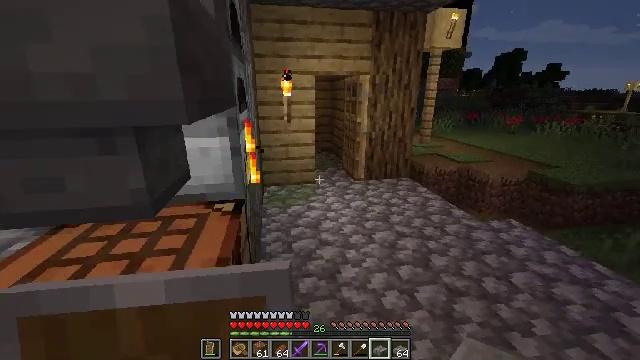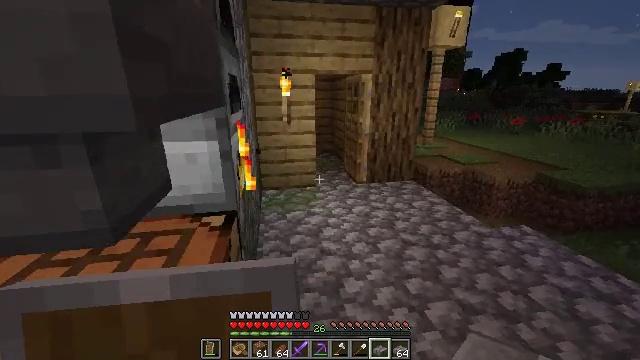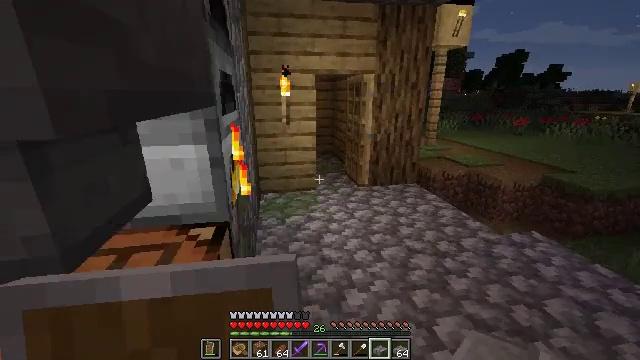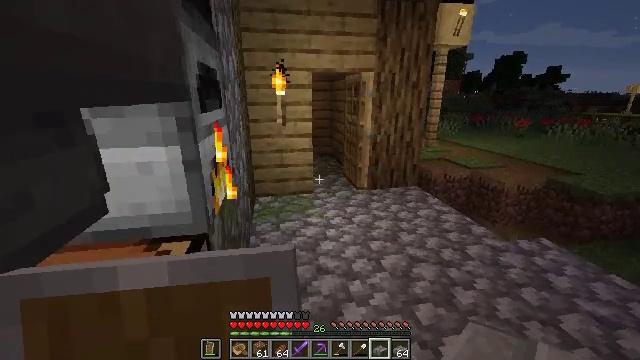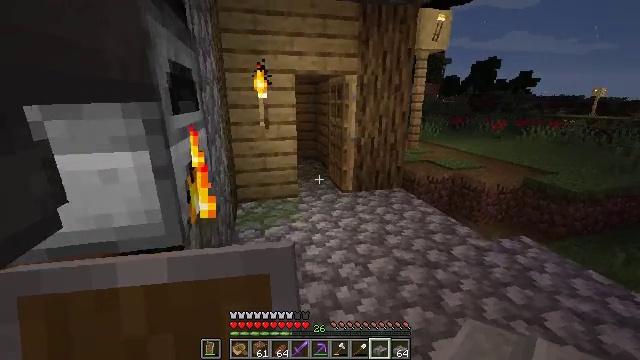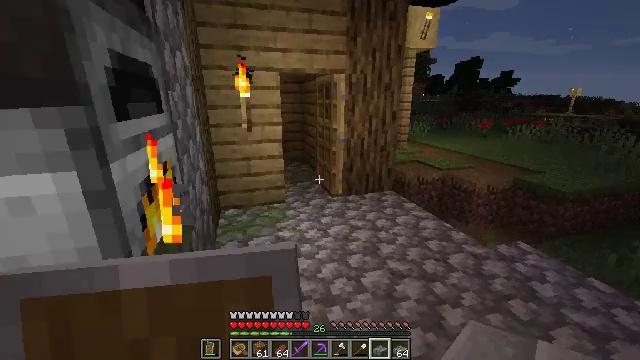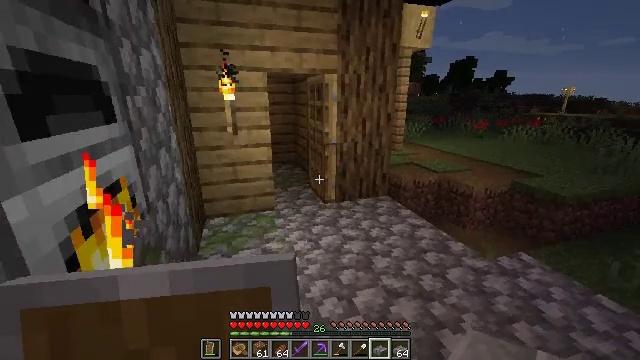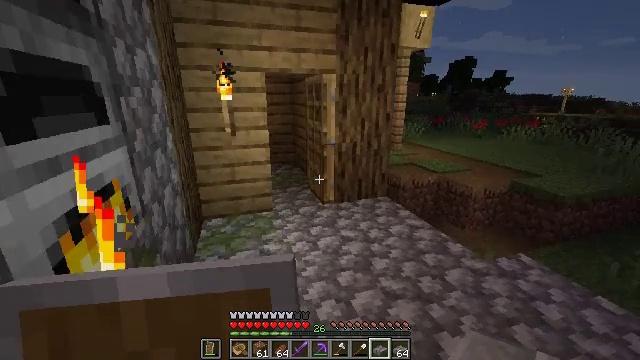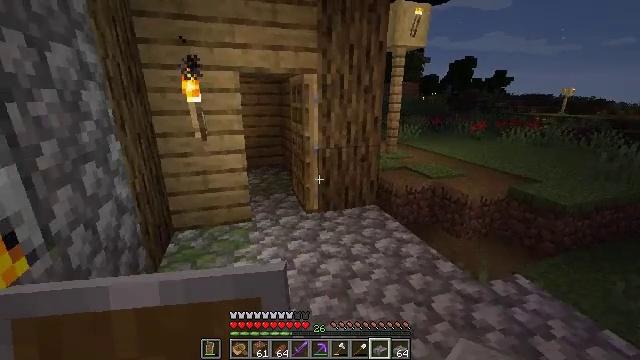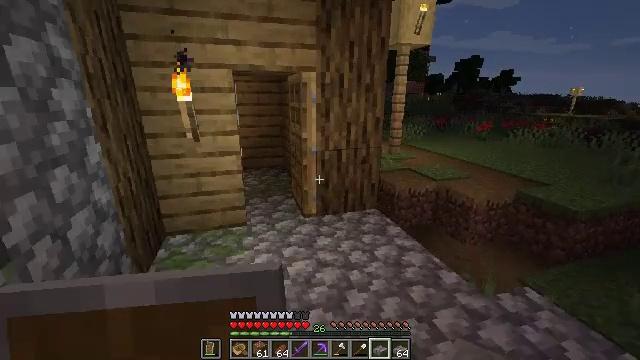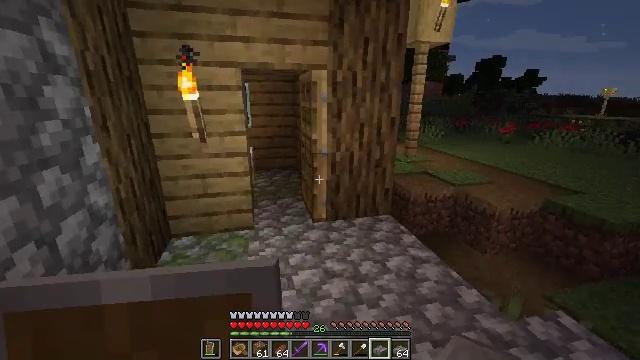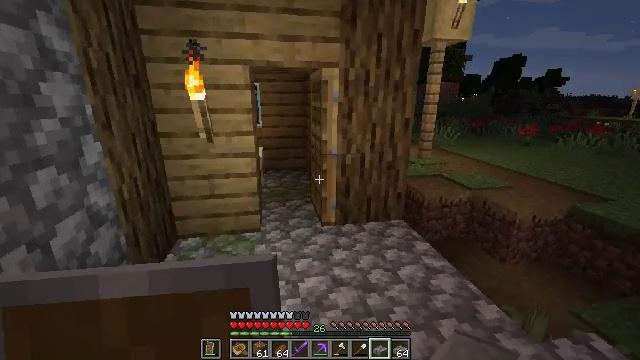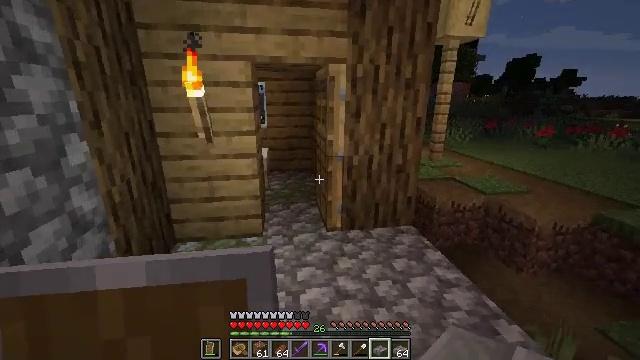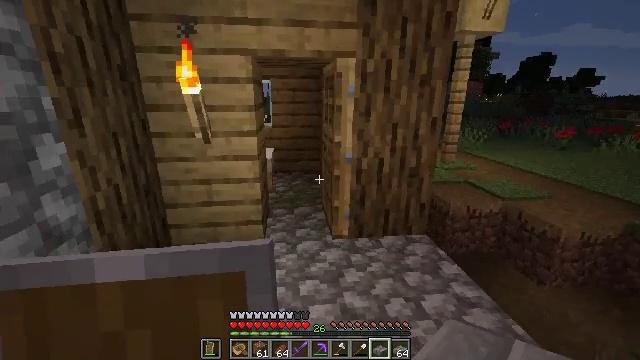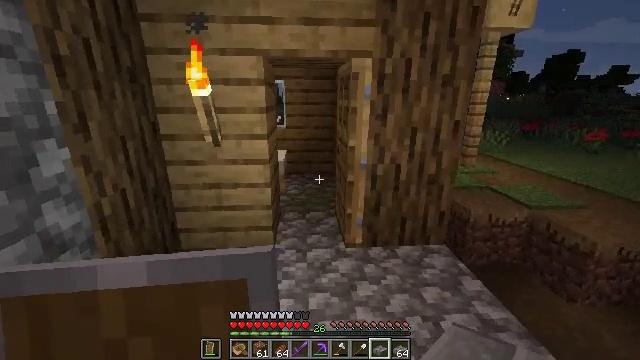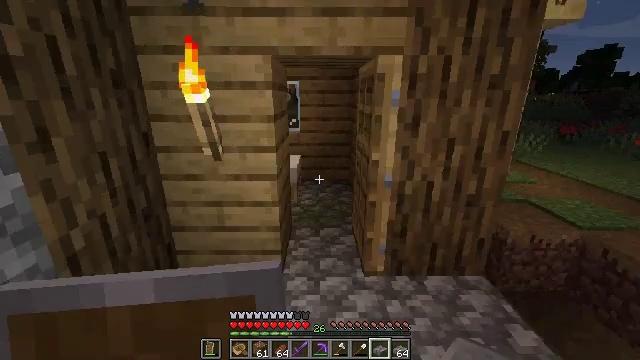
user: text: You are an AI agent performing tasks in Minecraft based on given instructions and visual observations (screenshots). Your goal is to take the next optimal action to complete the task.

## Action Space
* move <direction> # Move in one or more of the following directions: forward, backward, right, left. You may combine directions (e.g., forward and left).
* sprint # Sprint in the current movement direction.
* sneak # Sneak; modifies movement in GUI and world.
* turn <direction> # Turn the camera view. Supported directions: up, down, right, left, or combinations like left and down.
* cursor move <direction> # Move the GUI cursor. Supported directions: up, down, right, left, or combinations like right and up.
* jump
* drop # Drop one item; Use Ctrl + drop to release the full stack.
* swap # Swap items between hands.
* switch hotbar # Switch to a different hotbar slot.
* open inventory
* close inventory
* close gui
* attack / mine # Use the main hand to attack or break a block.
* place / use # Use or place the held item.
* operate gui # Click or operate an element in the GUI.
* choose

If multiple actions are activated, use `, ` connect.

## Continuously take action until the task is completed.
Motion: motion action
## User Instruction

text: Gather the stone brick slab for your inventory.
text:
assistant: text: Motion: move forward
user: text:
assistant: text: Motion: move forward
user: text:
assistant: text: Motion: move forward
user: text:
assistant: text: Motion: move forward, turn right
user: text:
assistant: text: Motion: move forward, turn right
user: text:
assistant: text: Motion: move forward and move right
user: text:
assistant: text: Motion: move forward and move right
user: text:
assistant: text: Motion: move forward and move right
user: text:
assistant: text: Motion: move forward
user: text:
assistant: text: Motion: move forward, turn left
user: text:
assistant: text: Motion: move forward, turn left
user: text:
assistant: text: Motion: move forward, turn left
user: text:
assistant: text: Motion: move forward, turn left
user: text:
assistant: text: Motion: move forward, turn left
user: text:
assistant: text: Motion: move forward, turn left
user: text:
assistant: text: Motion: move forward
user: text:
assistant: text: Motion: move forward
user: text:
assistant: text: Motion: move forward
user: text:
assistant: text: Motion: move forward
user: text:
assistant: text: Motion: move forward
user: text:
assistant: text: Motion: move forward, turn right
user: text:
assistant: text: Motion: move forward, turn right
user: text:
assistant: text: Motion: move forward
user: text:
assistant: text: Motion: move forward
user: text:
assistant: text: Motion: move forward, turn down
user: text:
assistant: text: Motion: move forward, turn down
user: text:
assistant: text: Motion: move forward, turn down
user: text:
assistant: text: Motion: move forward, turn left and down
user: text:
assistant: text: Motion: move forward and move right, turn left and down
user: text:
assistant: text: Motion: move forward and move right, turn left and down